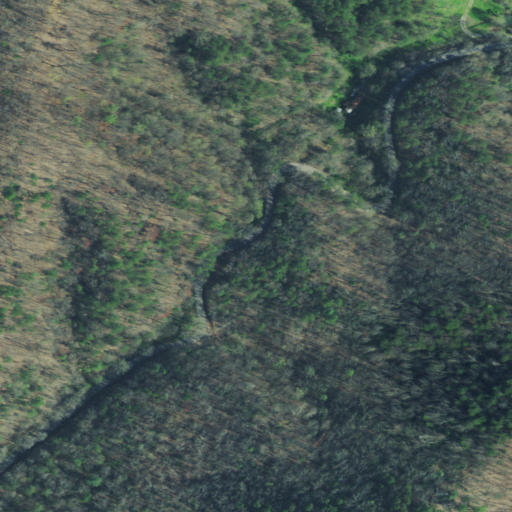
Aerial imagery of gap in Tennessee named Boogertown Gap containing deciduous forest, mixed forest, open development, and evergreen forest